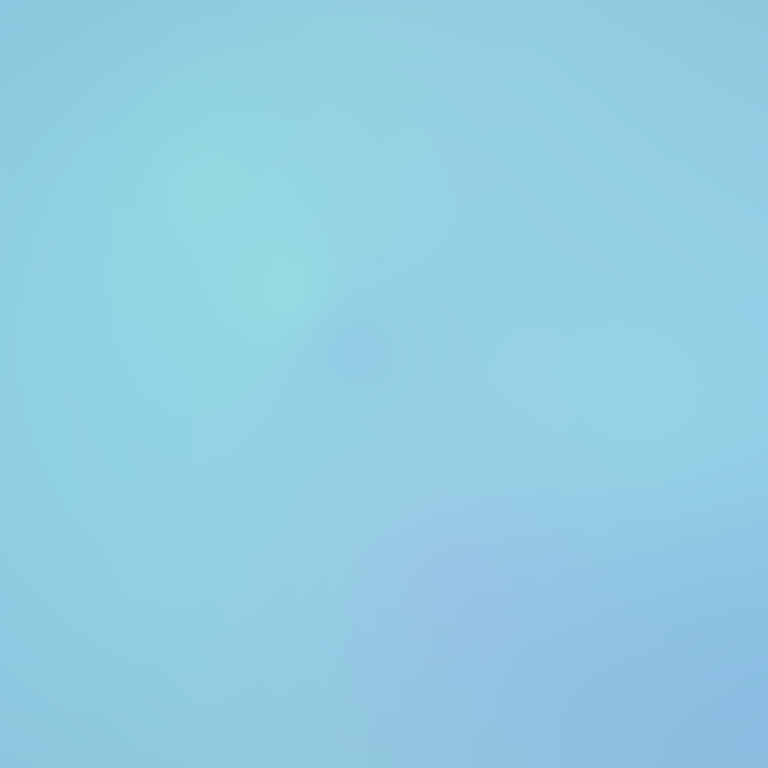
Abstract light effect, smooth blend from soft cyan to light blue, serene atmosphere, diffuse glow, no room, no furniture, no objects.